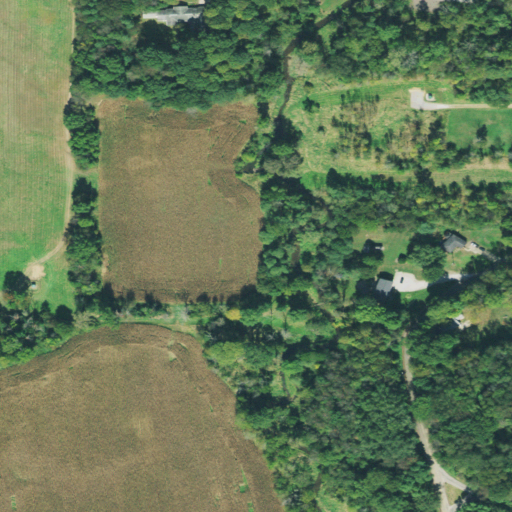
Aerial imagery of valley in Ohio named Rogue Hollow containing deciduous forest, cultivated crops, pasture, open development, grassland, mixed forest, and low intensity development